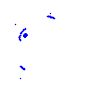
Particle: proton